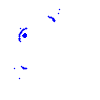
Particle: kaon